Question:
Referring to this picture, the first array is and second array is . The blue boxes will be the node number for each (x,y). if the point has been labelled before, it will remain with the same node number that was assigned to it previously. And if the point has not been labelled before and is new, it will be assigned a new node number :) For my attempt, I am trying to find the index of all mirror coordinates and the number of mirror coordinates present with the code below. However, I am unsure what the next step should be to get the . This is in . Any guidance will be appreaciated :)
'''
for (let i=0;i<jaja+1;i++){
if ( (x_all[arr[m]+i]==x_all[arr[m]-i]) ){
}
}
'''
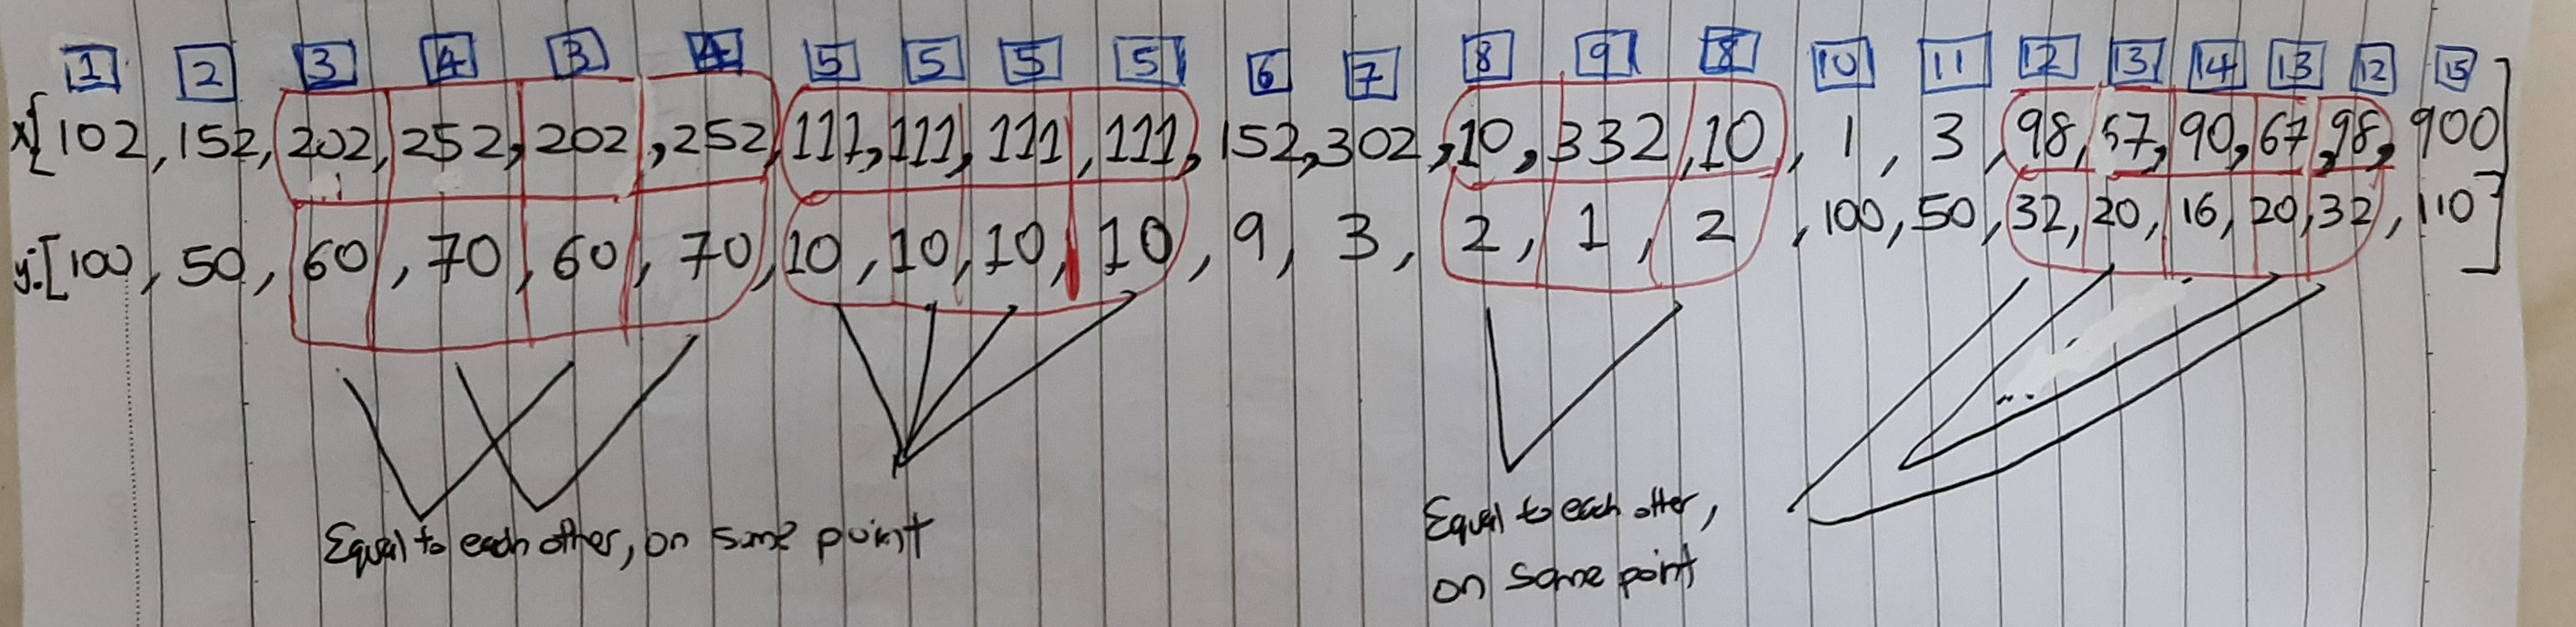
Answer: This is a fairly straightforward 'zip' with an added map of previously seen points, here tracked in an object keyed by the 'JSON' string of each point, and retrieving/setting the next id using <URL>.
'''
const xs = [102, 152, 202, 252, 202, 152, 302, 10, 332, 10, 1];
const ys = [100, 50, 60, 70, 60, 9, 3, 2, 1, 2, 100];
let seen = {}, count = 1;
const result = xs.map((x, i) => {
const point = { x, y: ys[i] };
const id = (seen[JSON.stringify(point)] ??= count++);
return { id, ...point };
})
console.log(result)
'''
see more 'zip' discussion here: <URL>